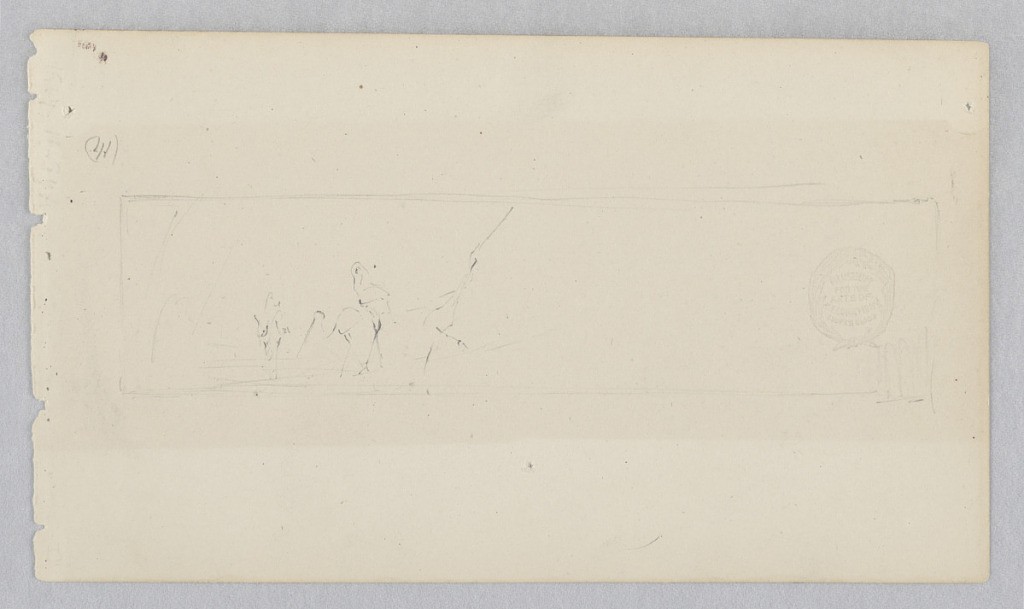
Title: Figures
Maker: Robert Frederick Blum, American, 1857–1903
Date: n.d.
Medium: Graphite on wove paper
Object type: Drawing
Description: Sketches of figures on horseback,